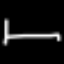
Label: bed